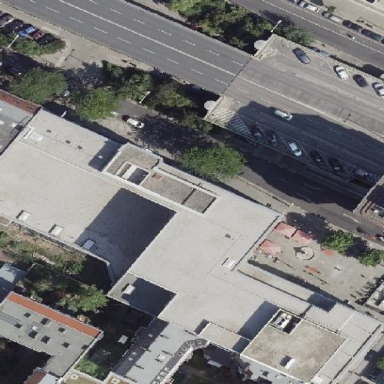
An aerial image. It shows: Part of the building is designated for retail.